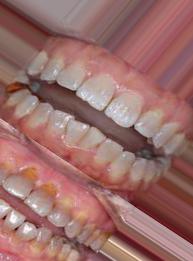
Condition: Tooth Discoloration